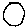
Label: circle